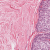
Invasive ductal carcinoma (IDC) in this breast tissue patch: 0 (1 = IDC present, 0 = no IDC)